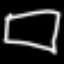
Label: square